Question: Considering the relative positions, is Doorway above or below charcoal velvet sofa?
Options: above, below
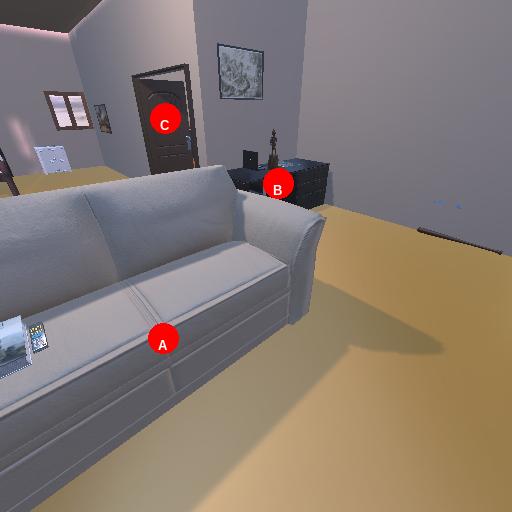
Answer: above